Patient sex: M
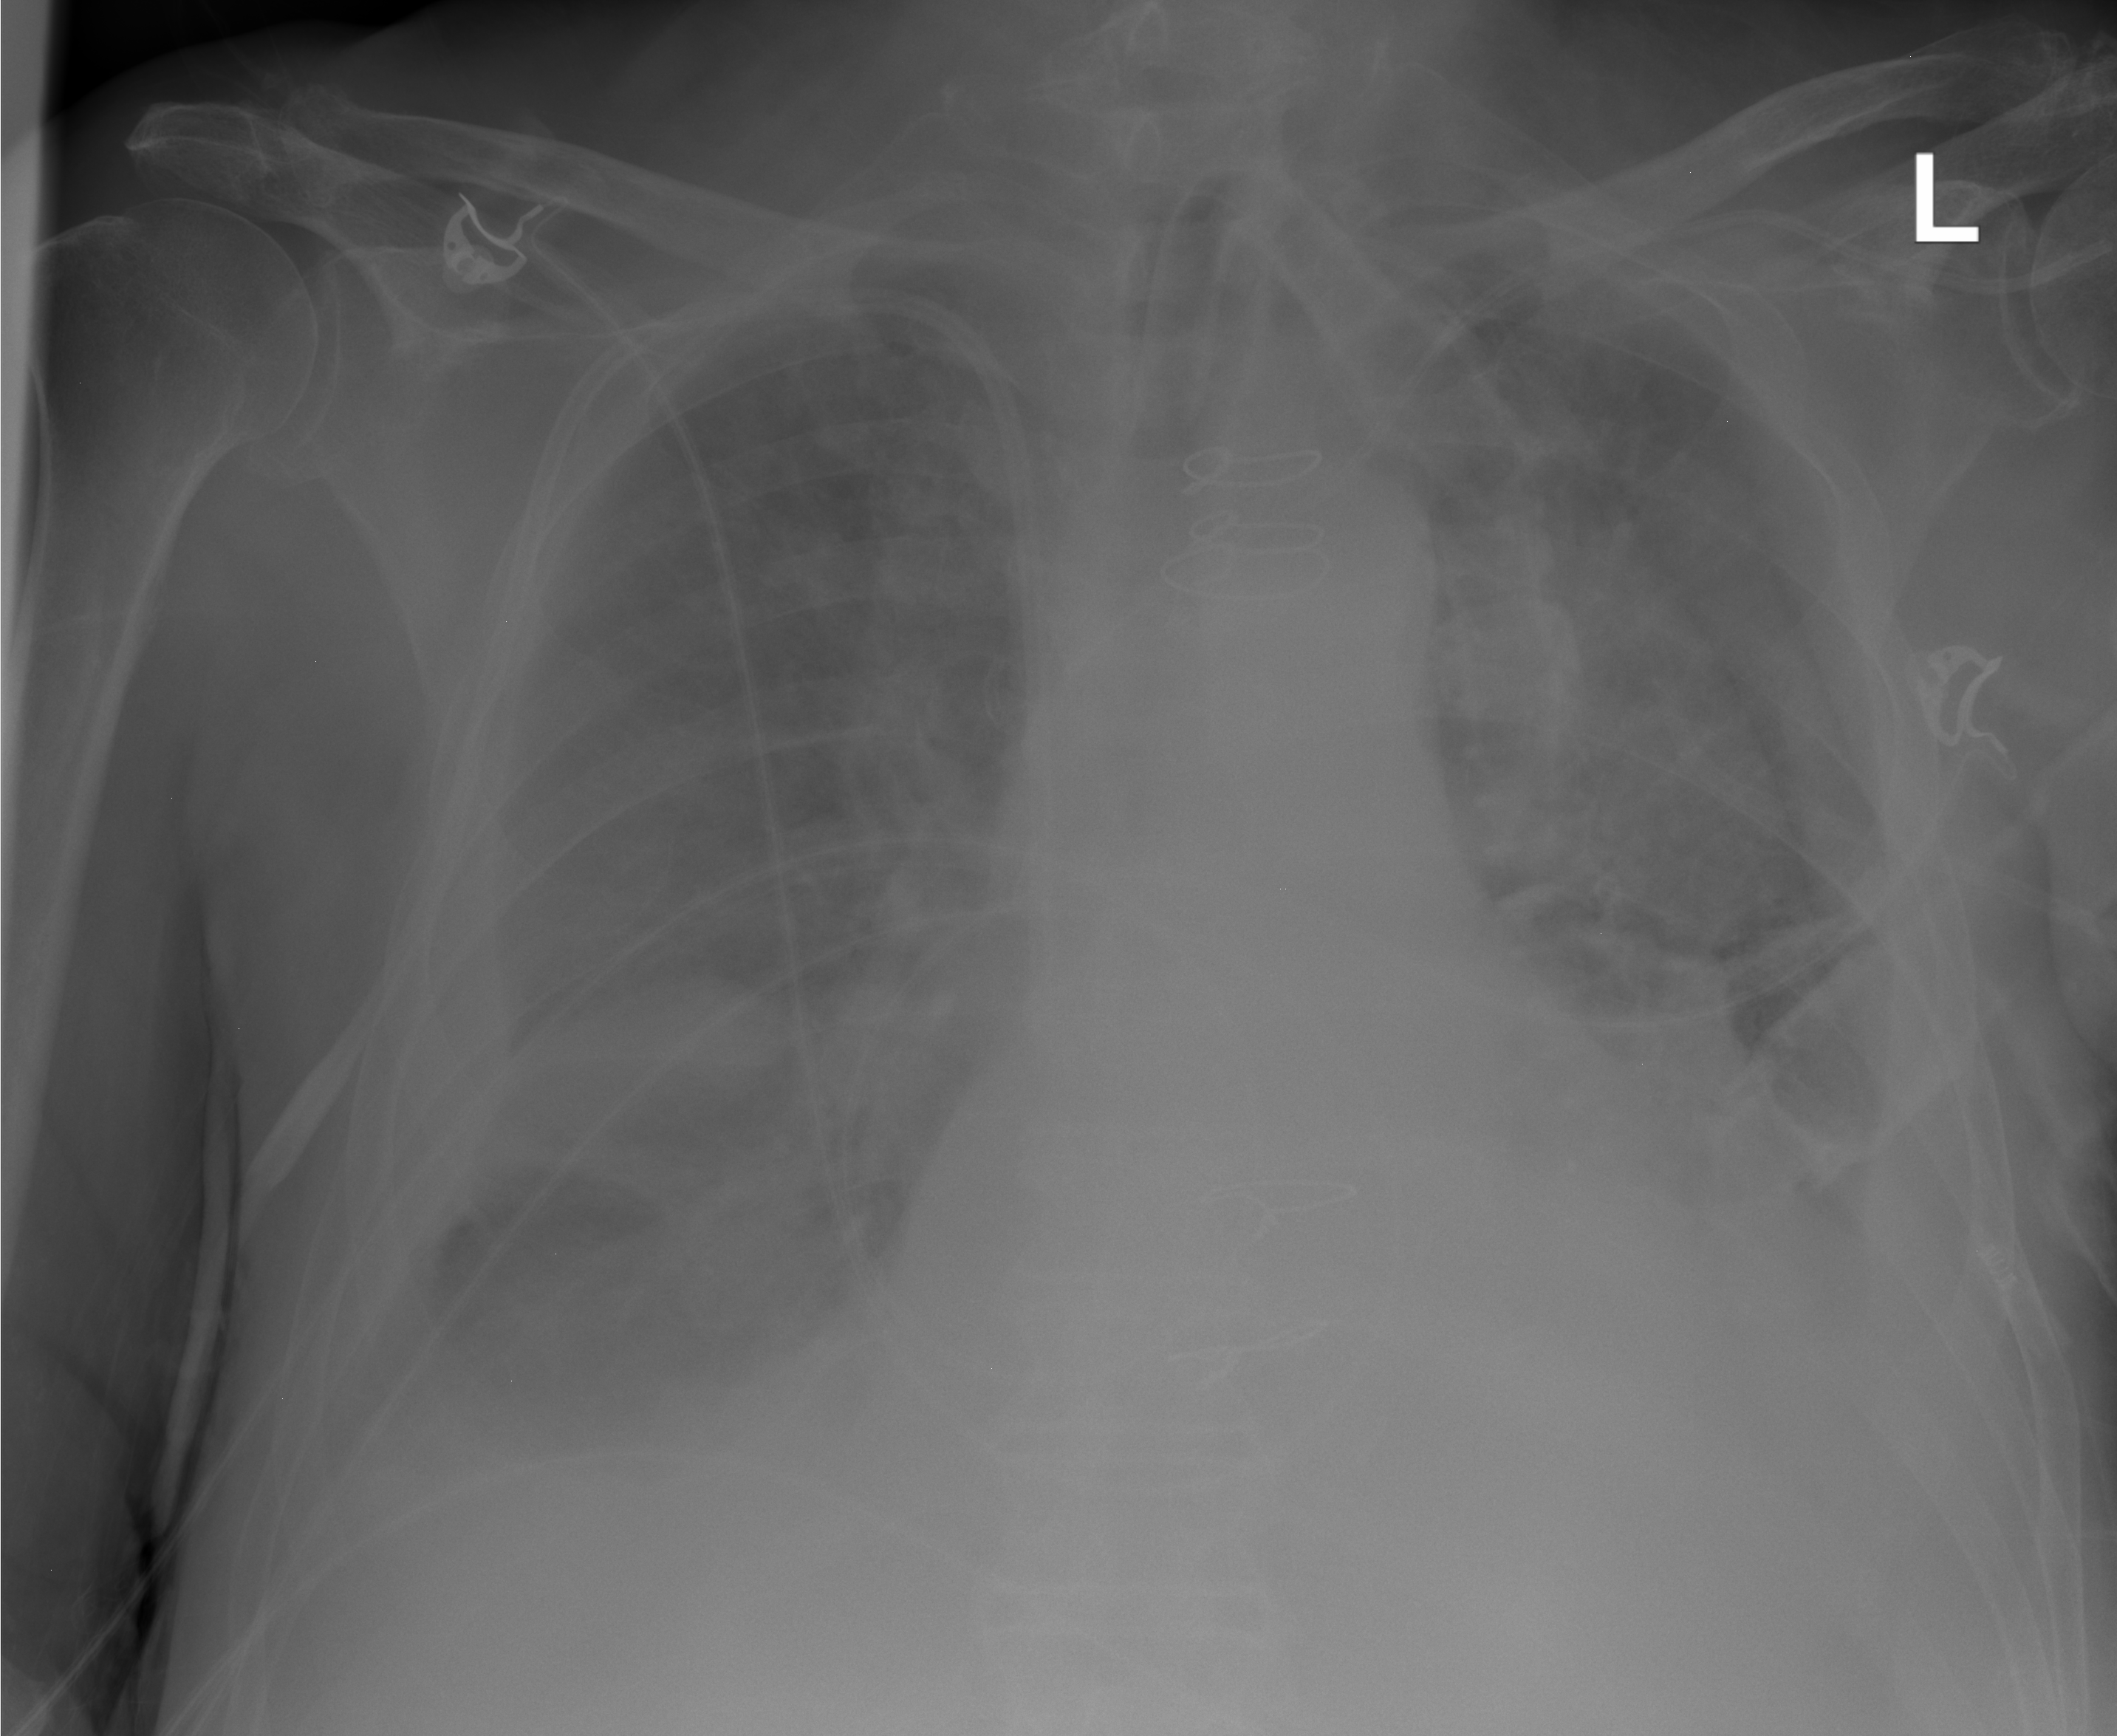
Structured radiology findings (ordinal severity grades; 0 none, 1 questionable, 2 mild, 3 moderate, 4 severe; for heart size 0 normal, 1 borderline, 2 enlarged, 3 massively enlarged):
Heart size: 2
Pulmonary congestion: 2
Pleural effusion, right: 3
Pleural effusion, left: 3
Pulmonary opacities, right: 2
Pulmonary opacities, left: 2
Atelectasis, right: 2
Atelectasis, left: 2